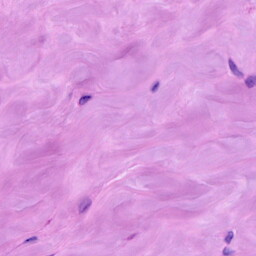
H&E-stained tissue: Breast